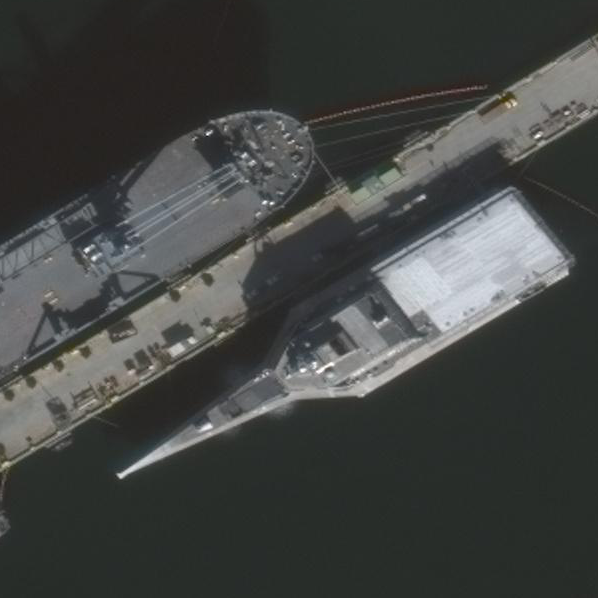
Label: Independence-class_combat_ship